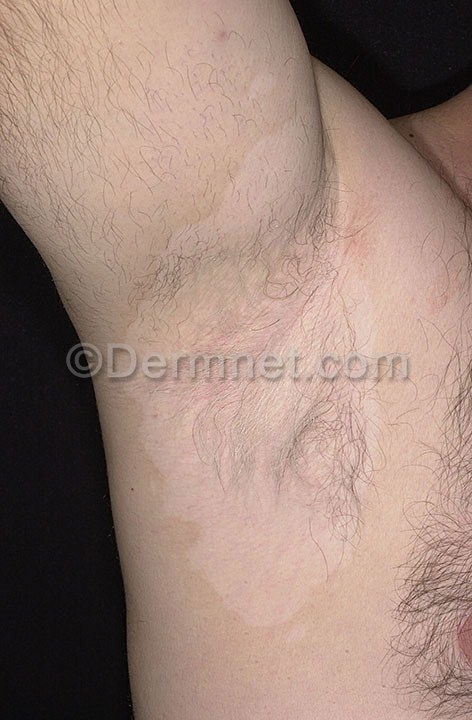
Disease: Light Diseases and Disorders of Pigmentation